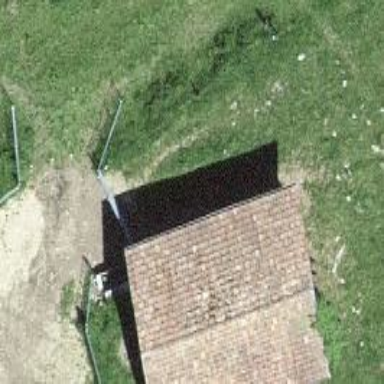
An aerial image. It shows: Cabin.